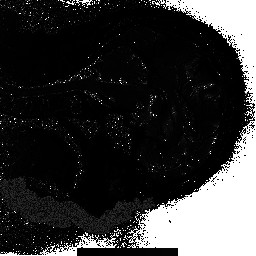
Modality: T2starmap
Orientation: sagittal
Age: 62
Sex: male
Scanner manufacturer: siemens
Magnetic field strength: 3 T
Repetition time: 0.043 s
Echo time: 0.00184 s